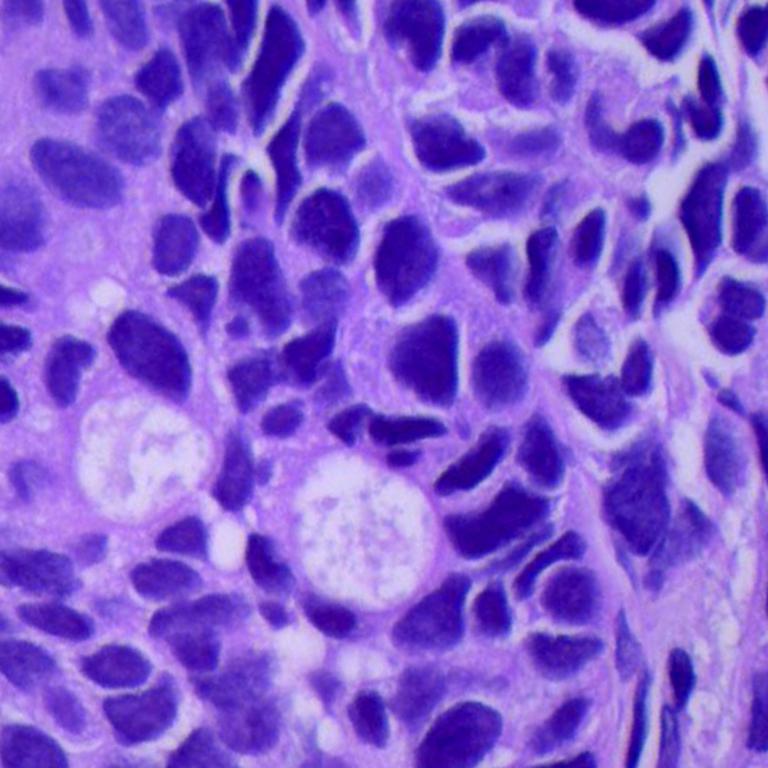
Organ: lung
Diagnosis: adenocarcinomas